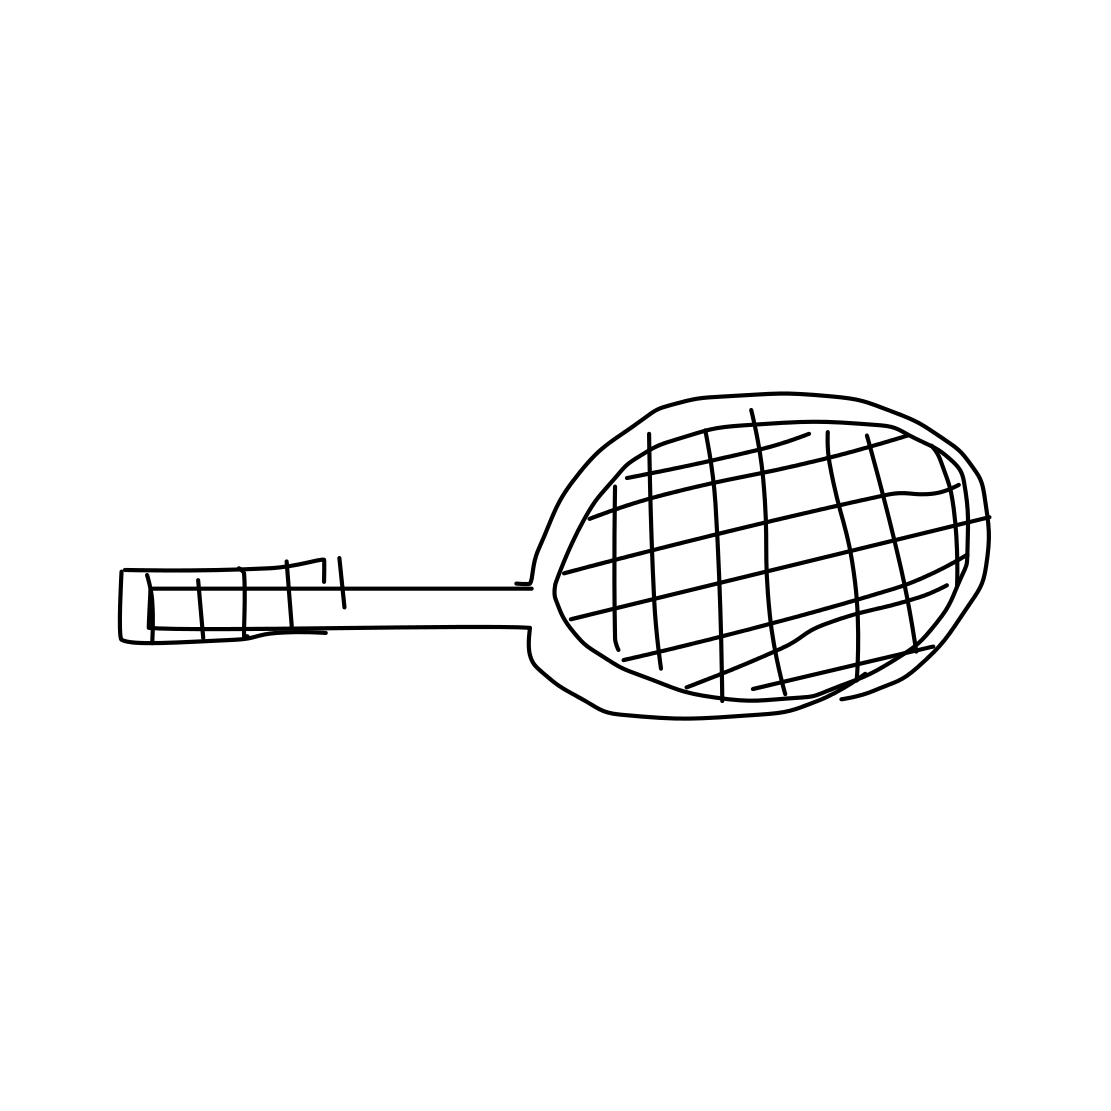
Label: tennis-racket